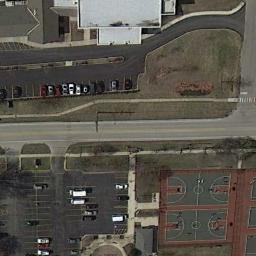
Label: basketball_court